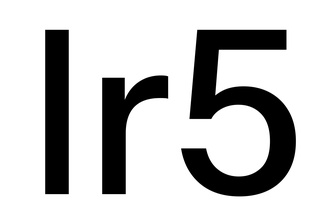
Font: InstrumentSans_Medium